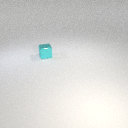
small cyan metal cube